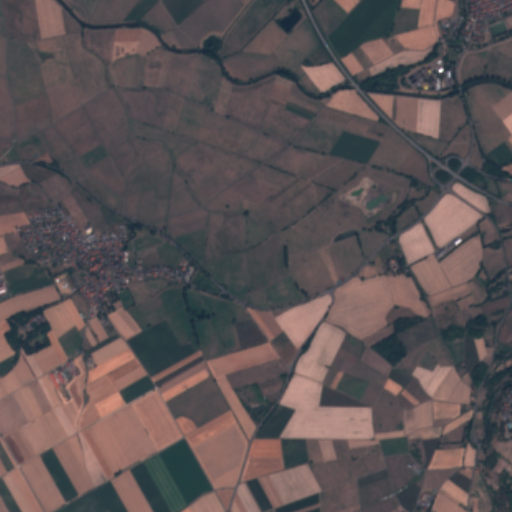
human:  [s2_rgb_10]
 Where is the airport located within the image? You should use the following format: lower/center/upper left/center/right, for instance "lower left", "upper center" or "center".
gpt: The airport is located in the lower right of the image.
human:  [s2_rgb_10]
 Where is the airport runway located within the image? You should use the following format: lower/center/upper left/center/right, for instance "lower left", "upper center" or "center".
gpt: The airport runway is located in the lower right of the image.
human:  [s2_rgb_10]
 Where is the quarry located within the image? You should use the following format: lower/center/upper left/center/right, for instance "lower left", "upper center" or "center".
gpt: The quarry is located in the lower right of the image.
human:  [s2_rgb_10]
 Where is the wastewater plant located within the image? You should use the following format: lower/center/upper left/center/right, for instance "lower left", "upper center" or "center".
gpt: The wastewater plant is located in the upper right of the image.
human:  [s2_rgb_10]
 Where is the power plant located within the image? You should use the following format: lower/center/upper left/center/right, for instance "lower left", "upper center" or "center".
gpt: There is no power plant in the image.